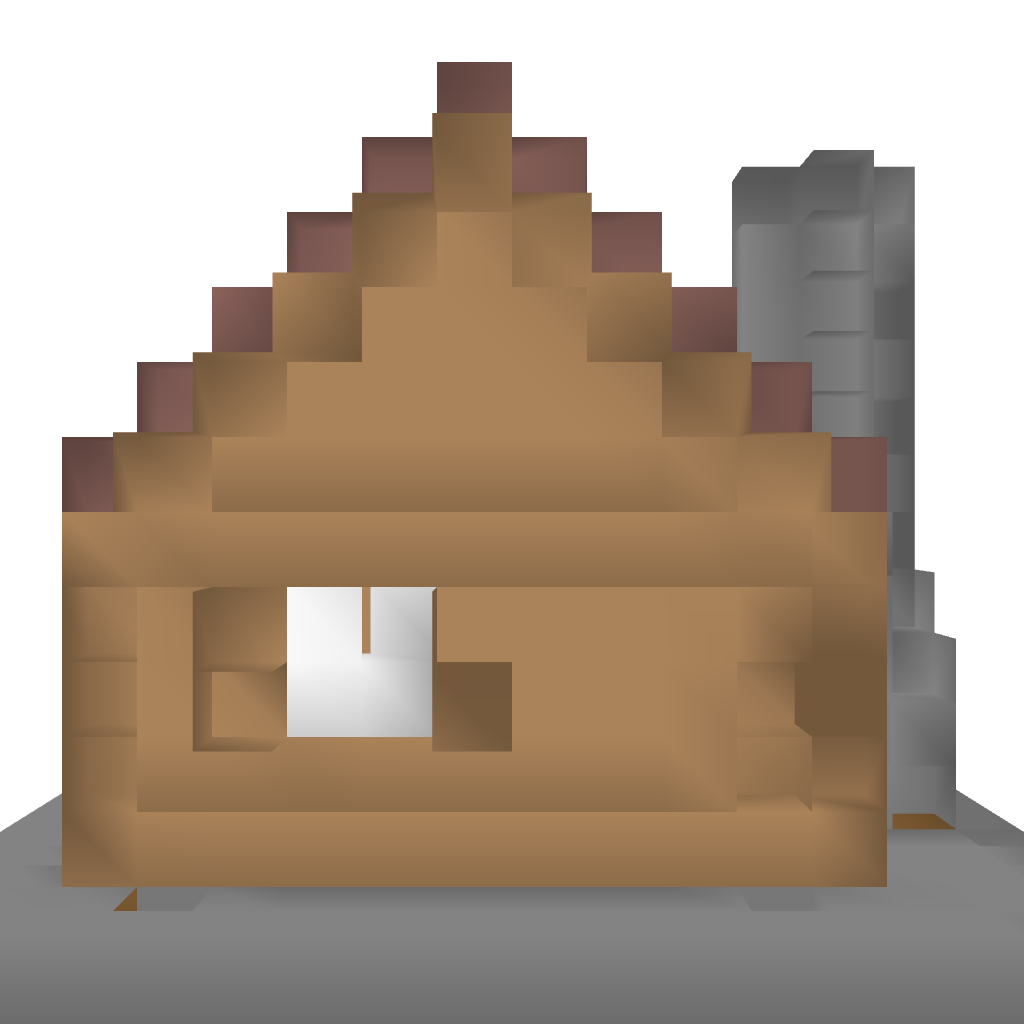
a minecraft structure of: Small Cabin House bad low quality